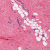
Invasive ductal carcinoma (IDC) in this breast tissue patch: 0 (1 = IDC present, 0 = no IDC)